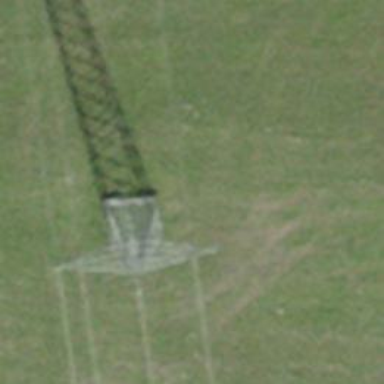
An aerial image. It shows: Power tower.